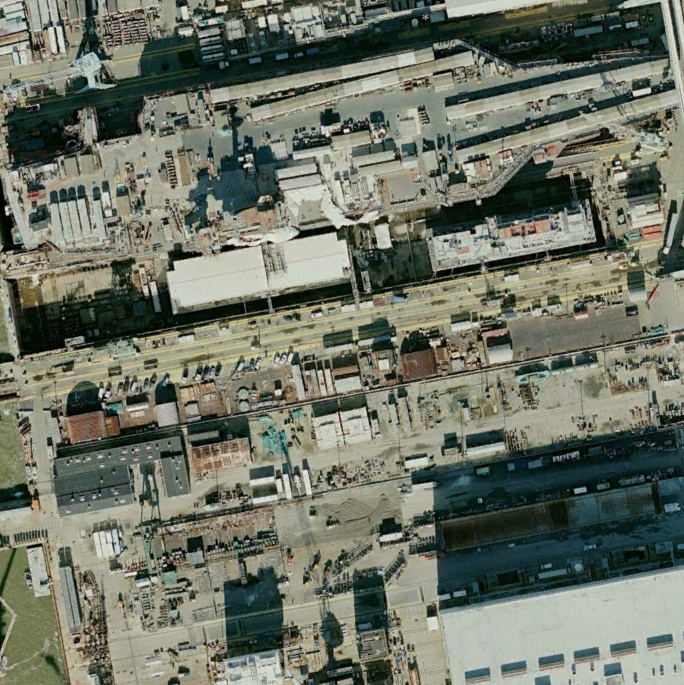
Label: aircraft_carrier